Question: I'm trying to install some custom made project templates for asp.net MVC4, however my Visual Studio 2012 Premium won't show the new templates. The templates are installed by a .VISX file like this one: <URL>
Visual Studio is showing this file as an "Enabled" and "Installed" Extension, but when I try to create a new ASP.NET MVC4 project it is not showing those templates as an option like shown in this image:
I'm just seeing the regular options and it is not showing me the Hot-Towel template or any other single page application template. Could you please tell me how to fix this if one of you guys knows.
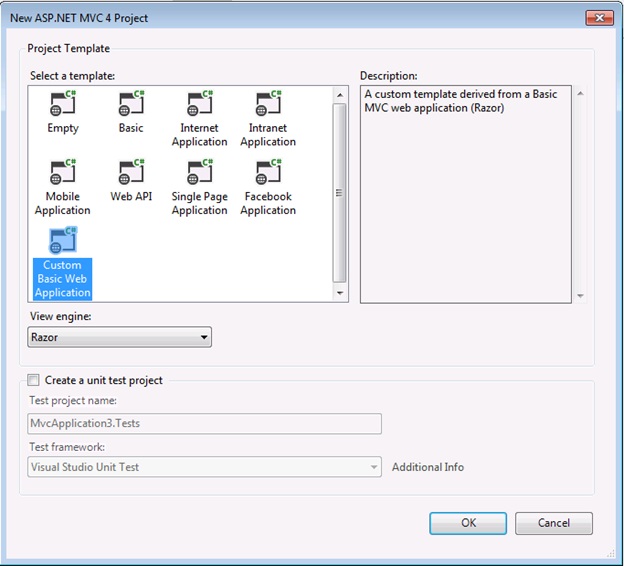
Answer: I fixed this by installing ASP.Net Web Tools Update Pack Fall 2012:
<URL>
I decided to give the answer to my own question for helping others with the same question.